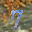
Label: 7